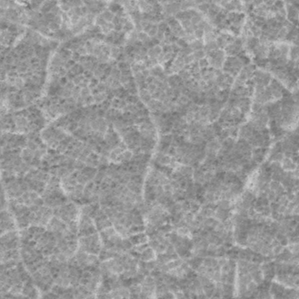
Label: frost